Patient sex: M
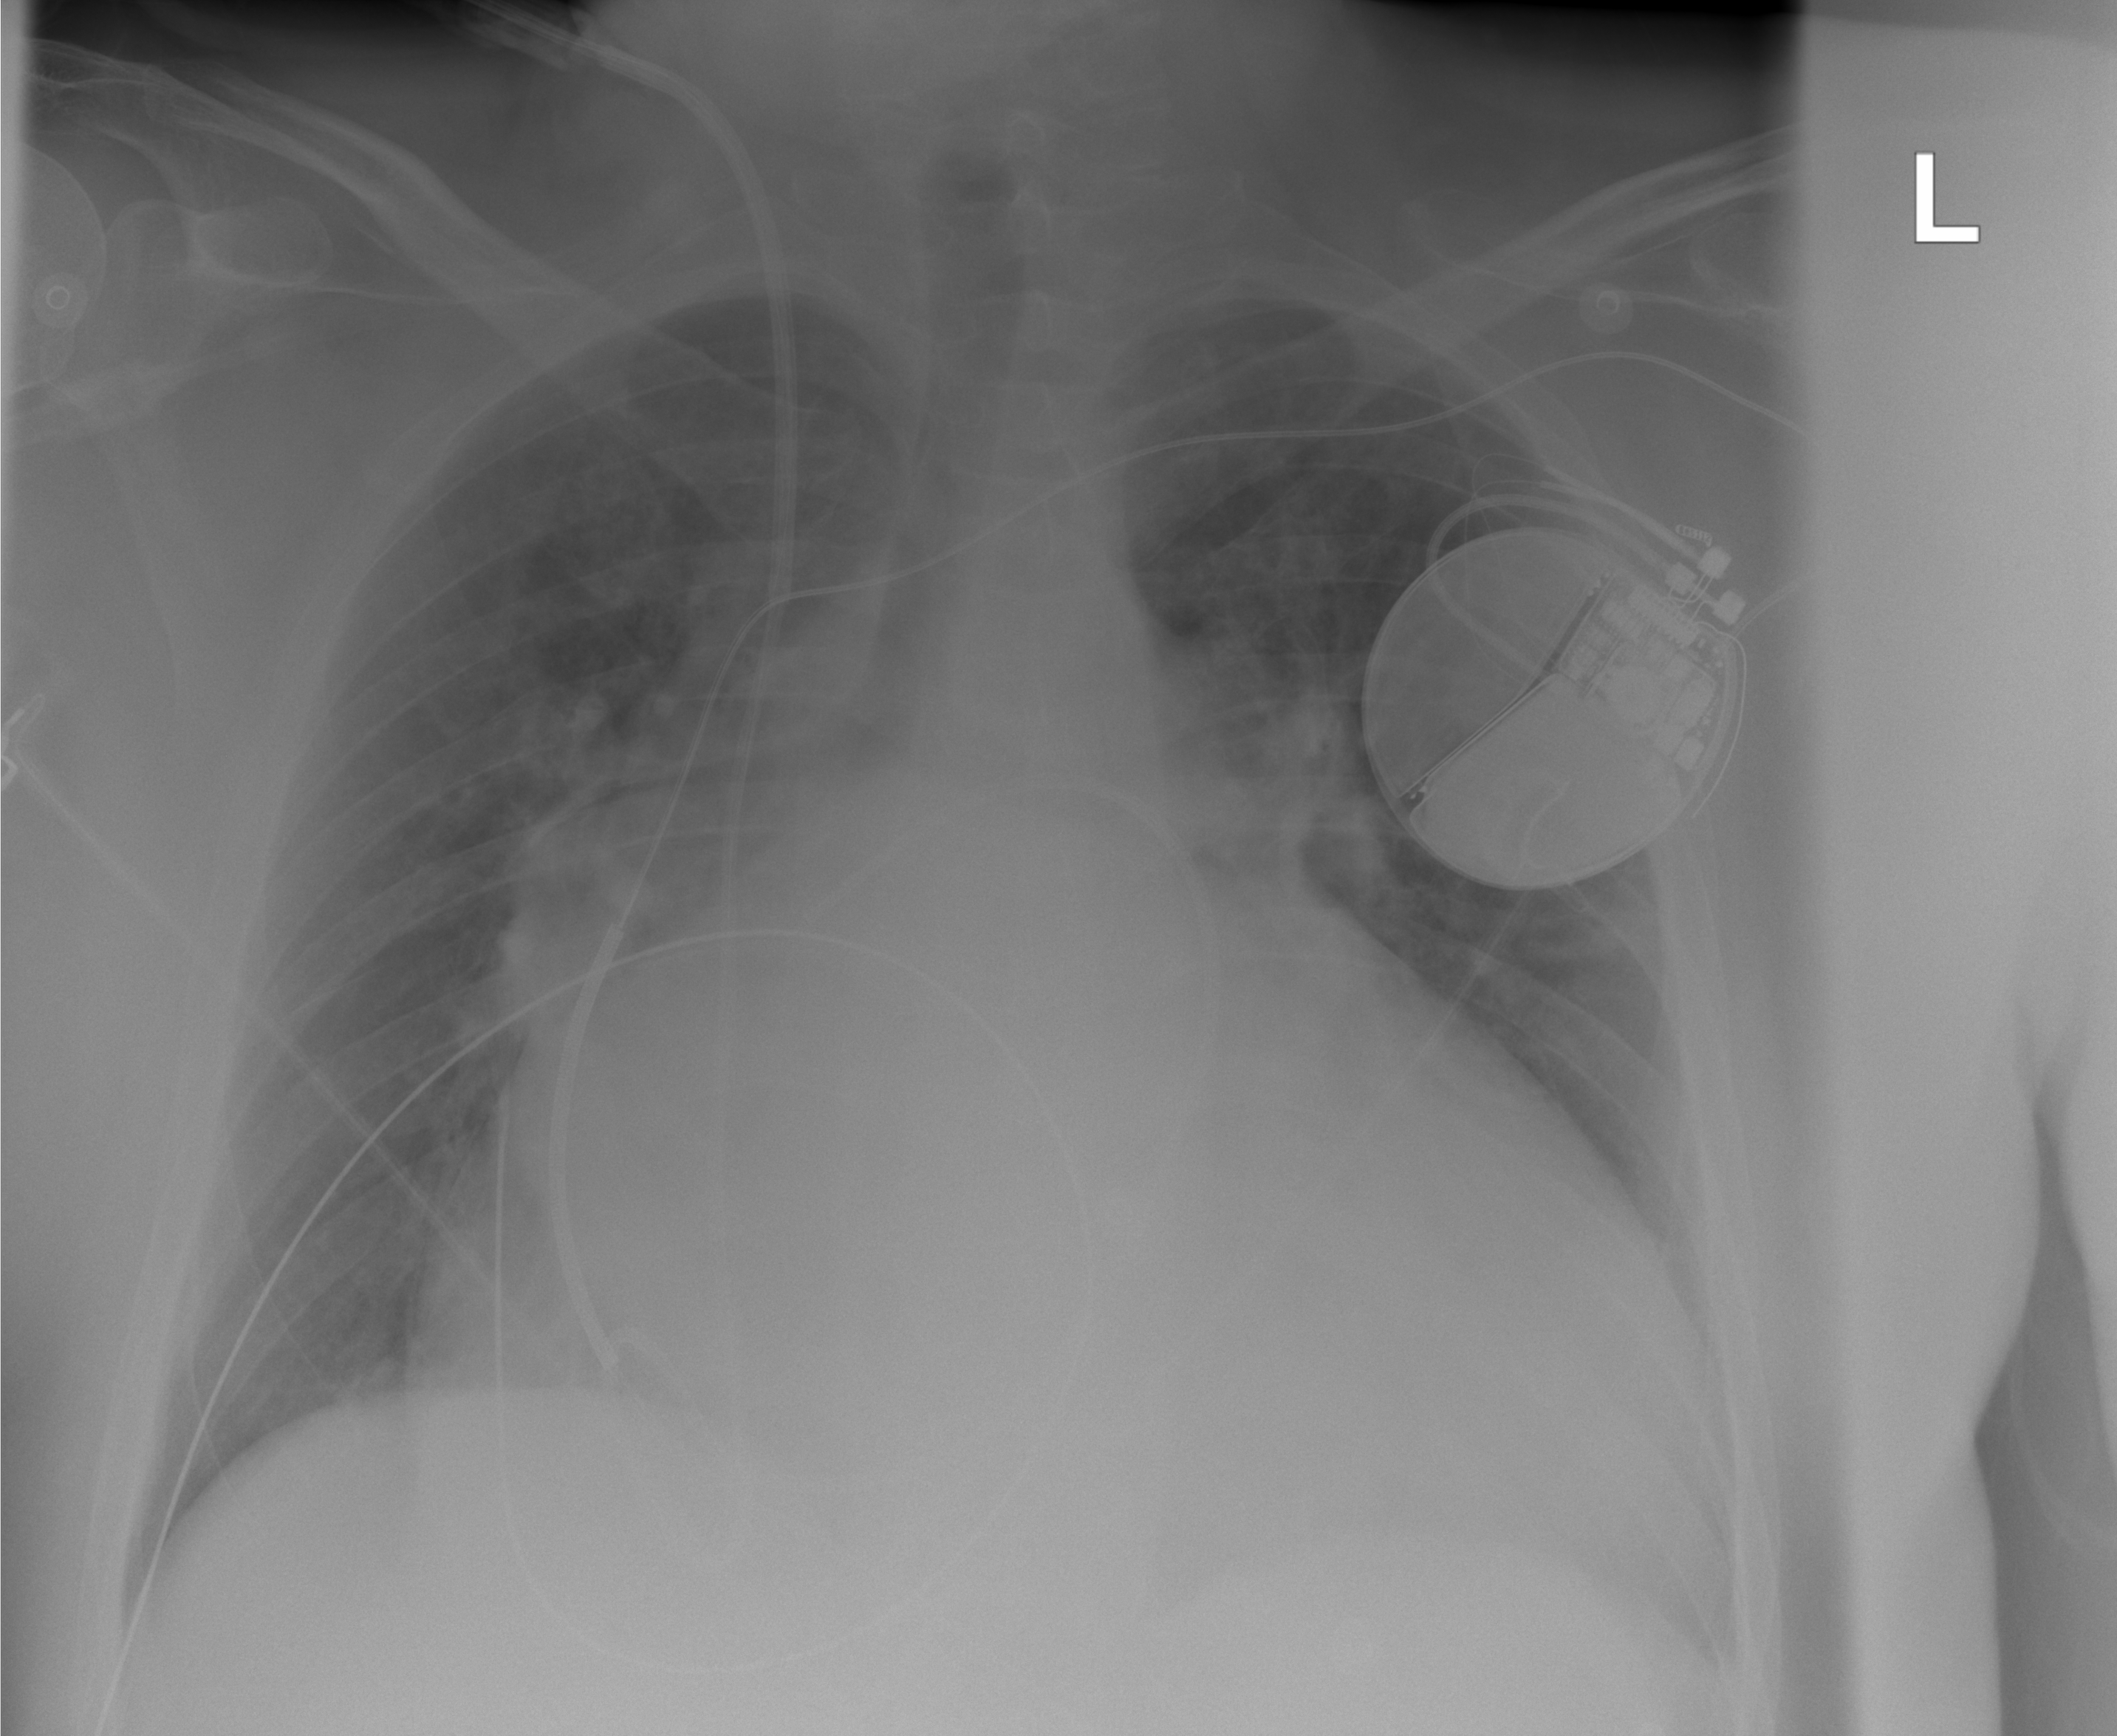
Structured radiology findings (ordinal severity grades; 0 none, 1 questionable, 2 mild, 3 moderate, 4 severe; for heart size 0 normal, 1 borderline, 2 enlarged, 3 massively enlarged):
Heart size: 3
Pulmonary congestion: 2
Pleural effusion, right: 0
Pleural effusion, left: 0
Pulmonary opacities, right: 0
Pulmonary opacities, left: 0
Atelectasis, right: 0
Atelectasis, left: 0